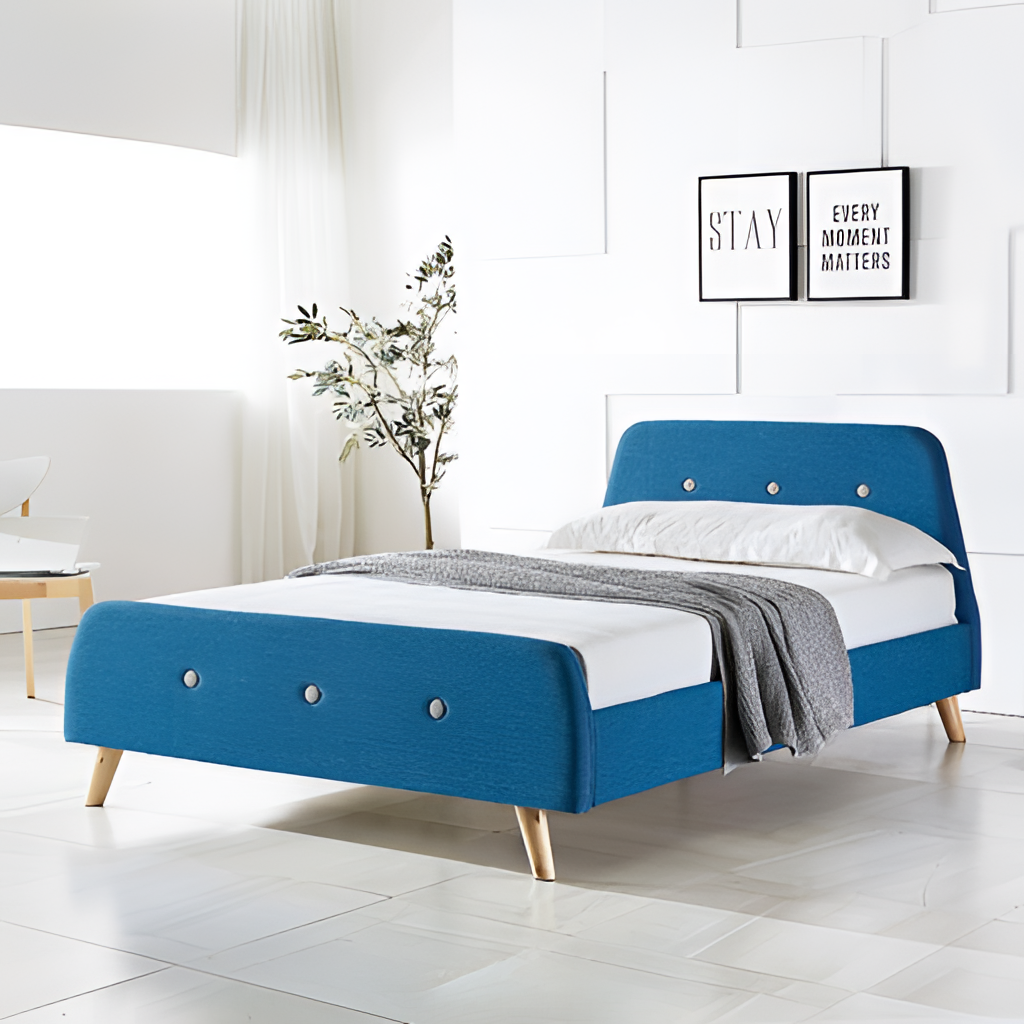
fabric bed, bedroom, modern, white tile flooring, with large square pattern, white panel wallpaper, with geometric pattern